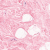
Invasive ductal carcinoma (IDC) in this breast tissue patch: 0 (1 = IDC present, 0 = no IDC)